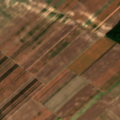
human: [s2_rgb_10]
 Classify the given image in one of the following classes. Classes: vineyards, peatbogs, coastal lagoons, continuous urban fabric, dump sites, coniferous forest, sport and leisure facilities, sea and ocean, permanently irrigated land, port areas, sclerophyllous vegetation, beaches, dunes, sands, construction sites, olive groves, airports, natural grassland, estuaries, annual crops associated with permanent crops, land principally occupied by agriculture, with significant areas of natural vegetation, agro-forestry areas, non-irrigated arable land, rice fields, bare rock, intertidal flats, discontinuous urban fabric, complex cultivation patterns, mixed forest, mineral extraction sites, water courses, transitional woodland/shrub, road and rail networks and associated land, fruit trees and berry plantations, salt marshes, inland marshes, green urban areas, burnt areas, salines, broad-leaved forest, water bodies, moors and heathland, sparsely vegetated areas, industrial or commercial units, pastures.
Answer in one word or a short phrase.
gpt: non-irrigated arable land, vineyards, broad-leaved forest